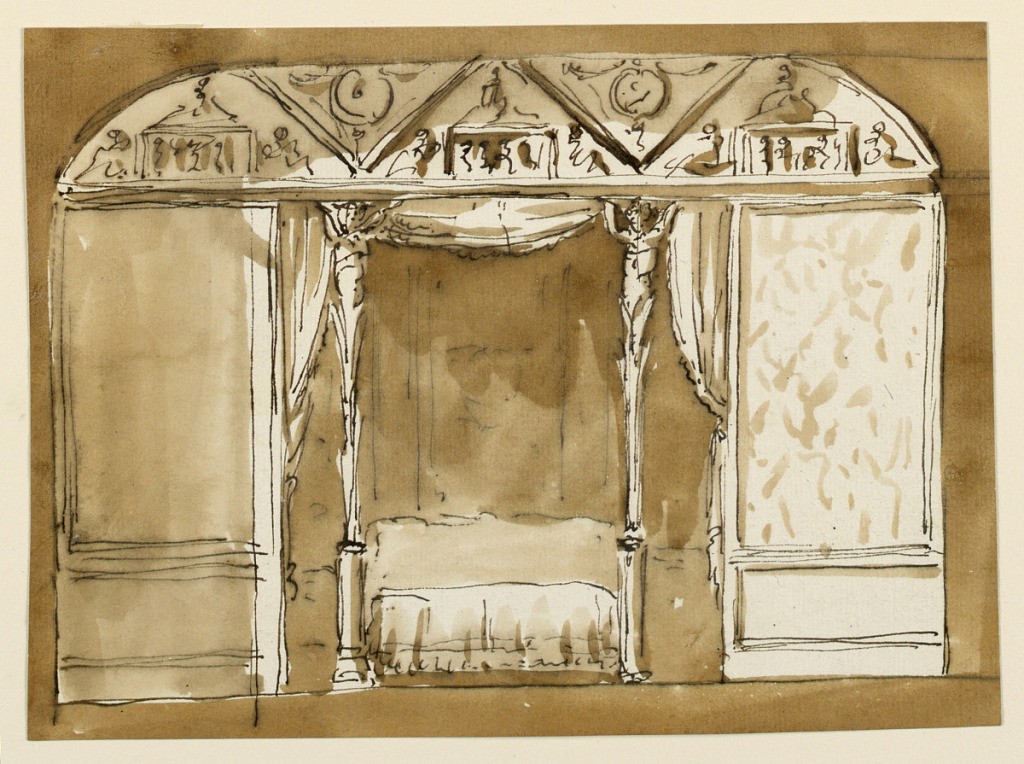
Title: Design for a Bedroom Alcove
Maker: Giuseppe Barberi, Italian, 1746–1809
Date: ca, 1790
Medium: Pen and brown ink, brush and brown wash on off-white laid paper
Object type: Drawing
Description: A variation of -1638, above. The gaines - figures springing from bunches standing upon short columns - are nearer to the walls than to each other. The vaulted lower part of the ceiling has triangular compartments, the upper decorated with festoons and a medallion, the lower with what possibly is a sphinx crouching upon a high pedestal with figures, and two figures sitting beside. Unusual background.